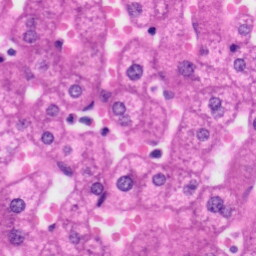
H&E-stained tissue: Liver